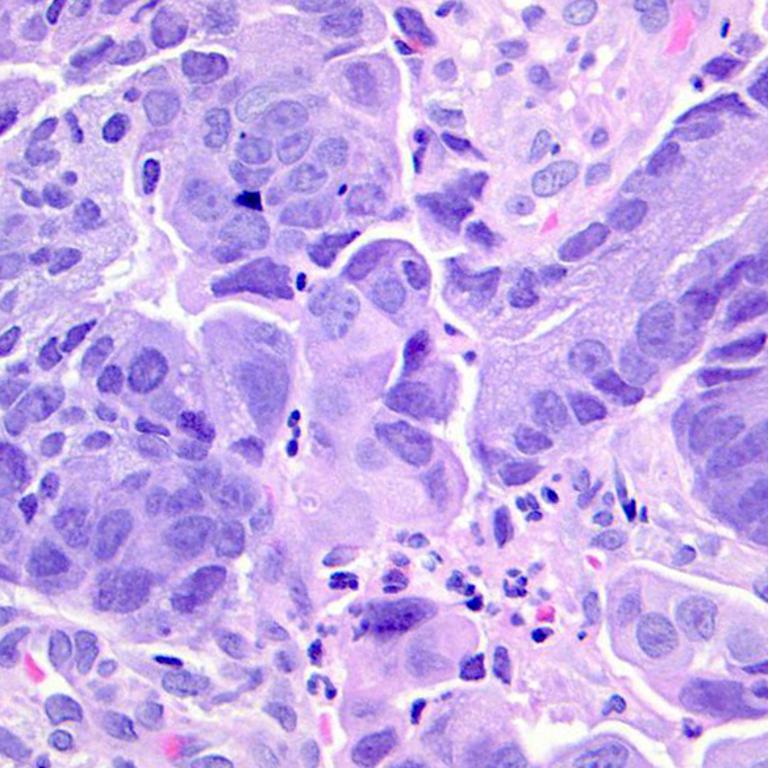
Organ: colon
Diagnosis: adenocarcinomas